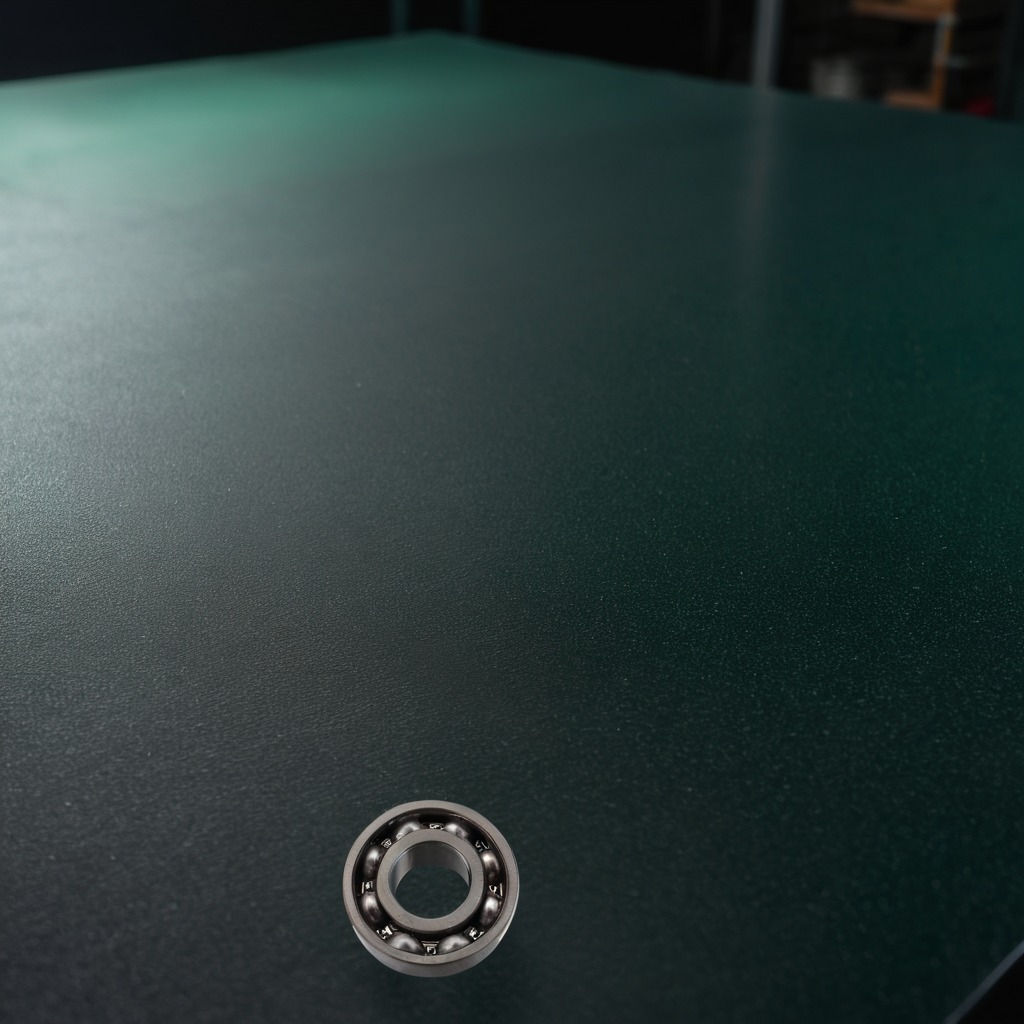
A metal ball bearing is lying on a green rubber mat on a clean granite tabletop inside a workshop at night.